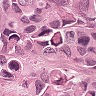
Metastatic tissue present: yes